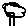
Label: tree